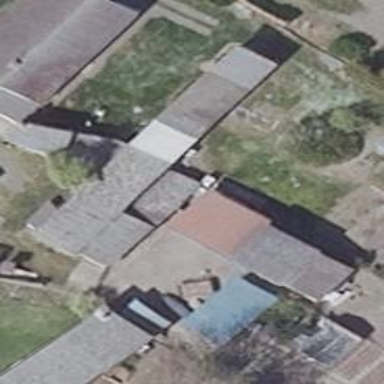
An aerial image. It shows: Cowshed building.